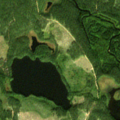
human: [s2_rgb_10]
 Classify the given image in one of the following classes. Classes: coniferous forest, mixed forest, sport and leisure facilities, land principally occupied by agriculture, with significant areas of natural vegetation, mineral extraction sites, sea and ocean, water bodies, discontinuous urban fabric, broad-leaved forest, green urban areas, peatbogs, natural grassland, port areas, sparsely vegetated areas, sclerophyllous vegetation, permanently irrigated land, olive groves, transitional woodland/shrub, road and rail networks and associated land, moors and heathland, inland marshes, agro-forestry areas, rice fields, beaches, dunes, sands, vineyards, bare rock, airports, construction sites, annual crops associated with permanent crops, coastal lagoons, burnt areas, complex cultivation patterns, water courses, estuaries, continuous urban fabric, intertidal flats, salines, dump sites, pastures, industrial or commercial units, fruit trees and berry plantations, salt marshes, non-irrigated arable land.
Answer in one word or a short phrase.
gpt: coniferous forest, transitional woodland/shrub, water bodies